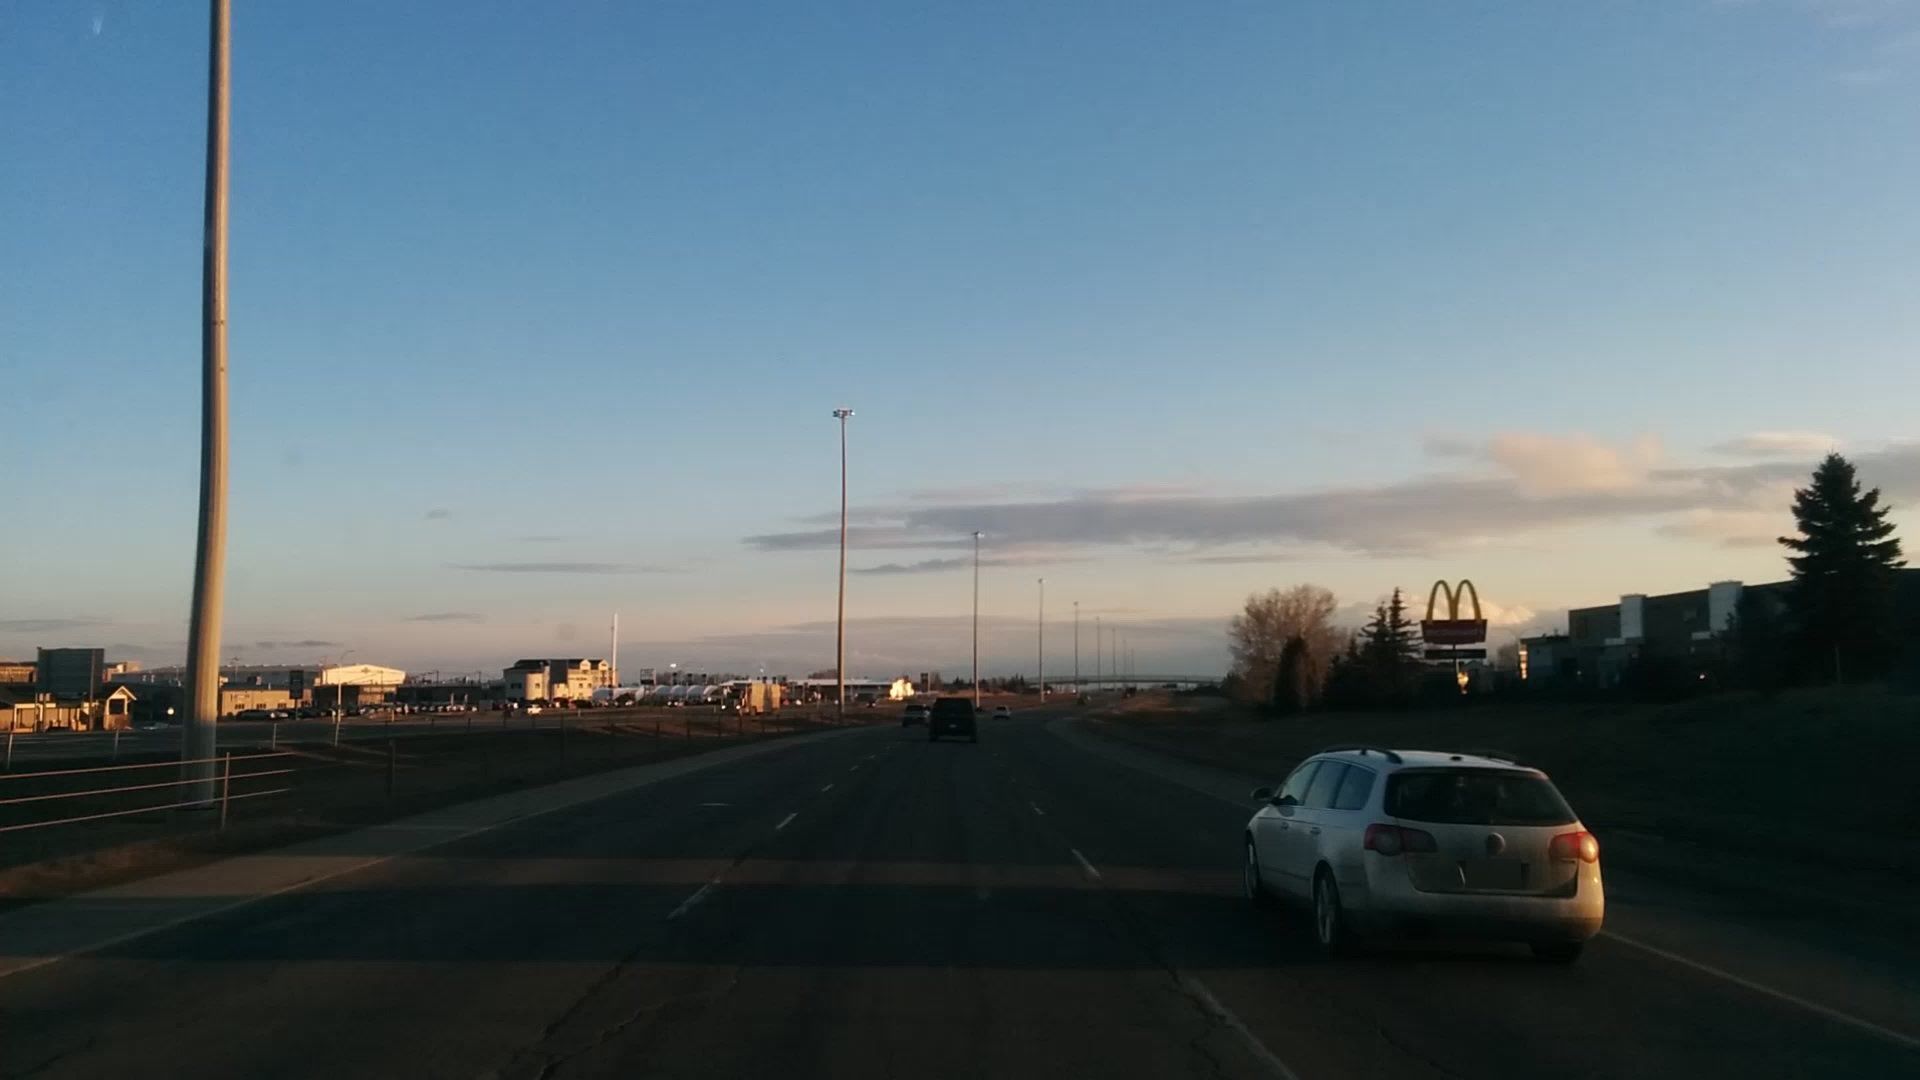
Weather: snowy
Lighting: dusk/dawn
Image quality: slightly poor
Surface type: driving surface
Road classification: motorway
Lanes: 3
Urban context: suburban or peri-urban
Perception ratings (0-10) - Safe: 3.14, Lively: 2.39, Beautiful: 2.45, Boring: 2.56, Depressing: 8.6, Wealthy: 1.29